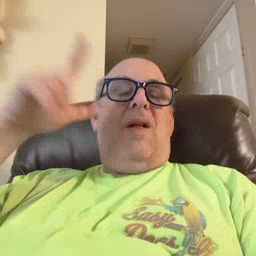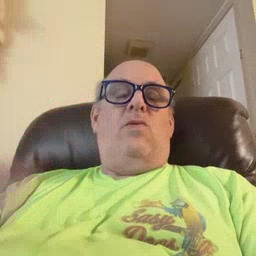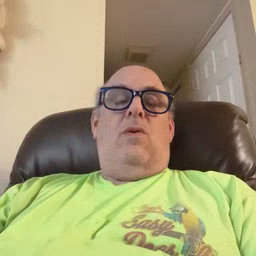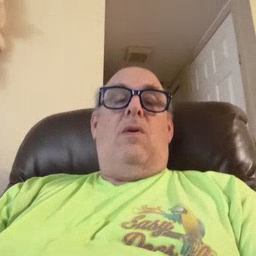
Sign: loud